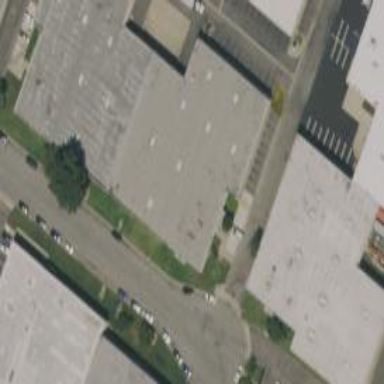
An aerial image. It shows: Warehouse.